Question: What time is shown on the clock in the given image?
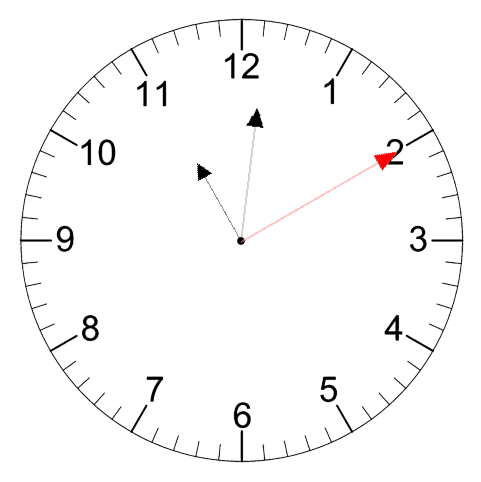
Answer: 11:01:10